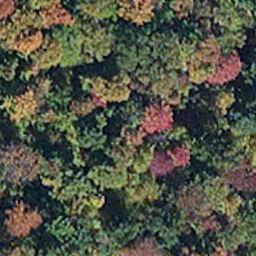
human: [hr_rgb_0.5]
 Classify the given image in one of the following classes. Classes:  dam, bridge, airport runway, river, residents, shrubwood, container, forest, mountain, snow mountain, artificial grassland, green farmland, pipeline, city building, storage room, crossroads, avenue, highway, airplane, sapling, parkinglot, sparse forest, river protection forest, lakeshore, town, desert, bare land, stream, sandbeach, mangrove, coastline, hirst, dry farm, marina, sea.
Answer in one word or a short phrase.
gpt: mangrove